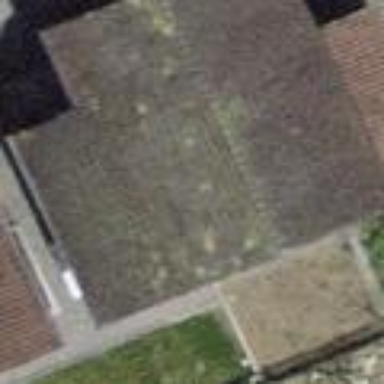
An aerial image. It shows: Building with tile roof.